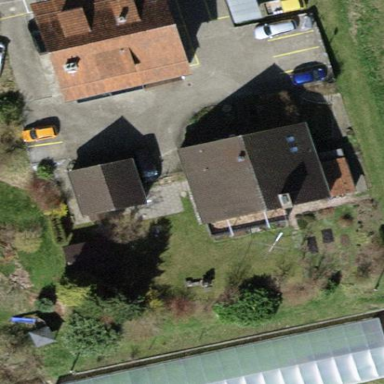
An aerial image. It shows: Detached building with gabled roof.